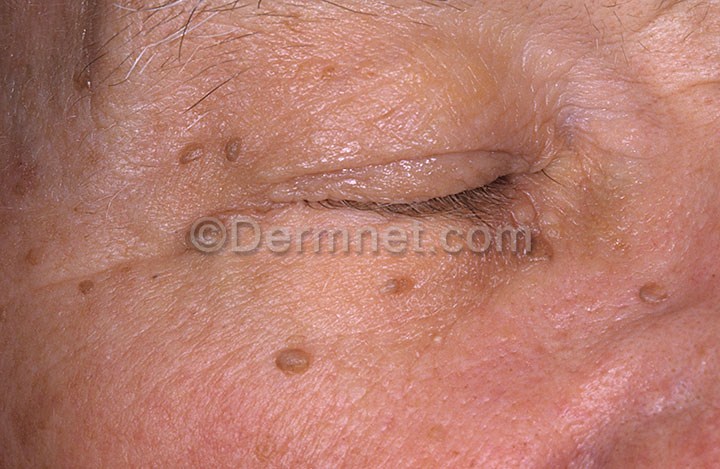
Disease: Seborrheic Keratoses and other Benign Tumors